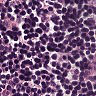
Metastatic tissue present: no